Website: lowes
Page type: customer-info-address
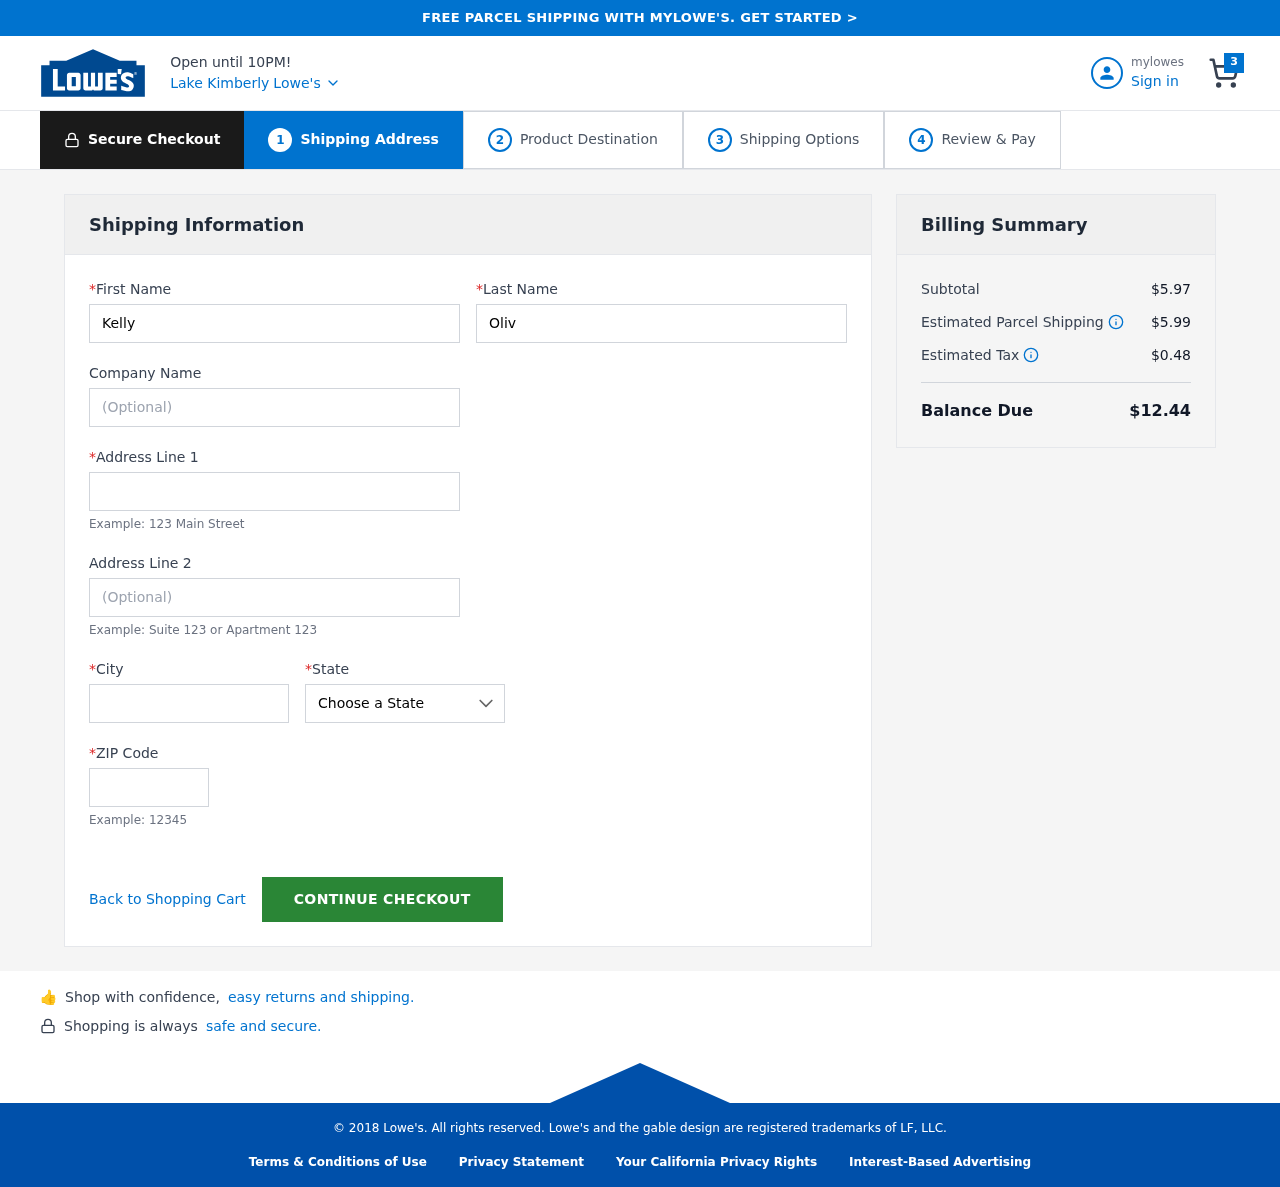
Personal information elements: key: PII_CITY
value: Lake Kimberly
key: PII_COMPANY
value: Hunter, Miles and Mitchell
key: PII_FIRSTNAME
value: Kelly
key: PII_LASTNAME
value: Oliver
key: PII_POSTCODE
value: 41201
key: PII_STATE
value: Florida
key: PII_STREET
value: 50827 Jeffrey Pike Apt. 023
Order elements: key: ORDER_NUM_ITEMS
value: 3
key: ORDER_SUBTOTAL
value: $5.97
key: ORDER_SHIPPING_COST
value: $5.99
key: ORDER_TAX
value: $0.48
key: ORDER_TOTAL
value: $12.44